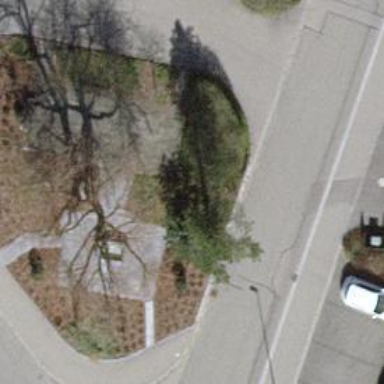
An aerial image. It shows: Urban tree adds touch of nature to the surroundings.